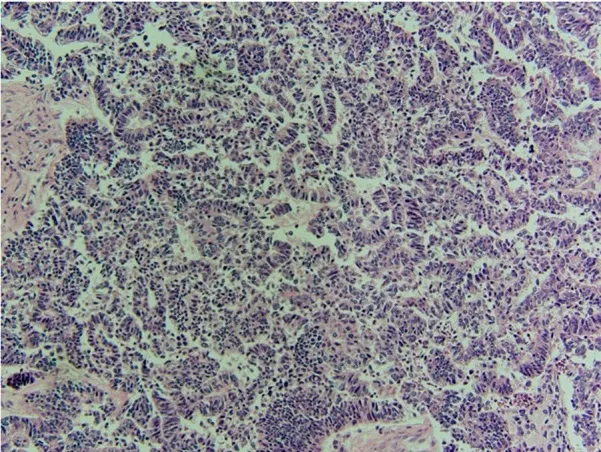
Chondroid portion of the tumor as well as cartilaginous matrix and various shapes/sizes of chondrocytes.
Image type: pathology (h&e)